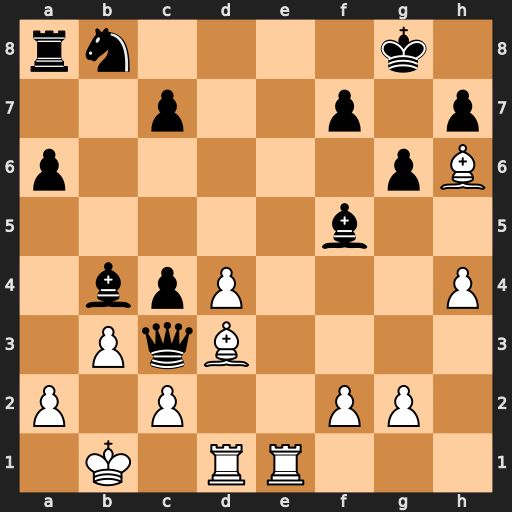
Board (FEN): rn4k1/2p2p1p/p5pB/5b2/1bpP3P/1PqB4/P1P2PP1/1K1RR3
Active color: w
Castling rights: -
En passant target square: -
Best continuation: Re8+ Bf8 Rxf8#